Question: The picture describes a maze problem, where green is the starting position and red is the end point. Find the length of the shortest path.
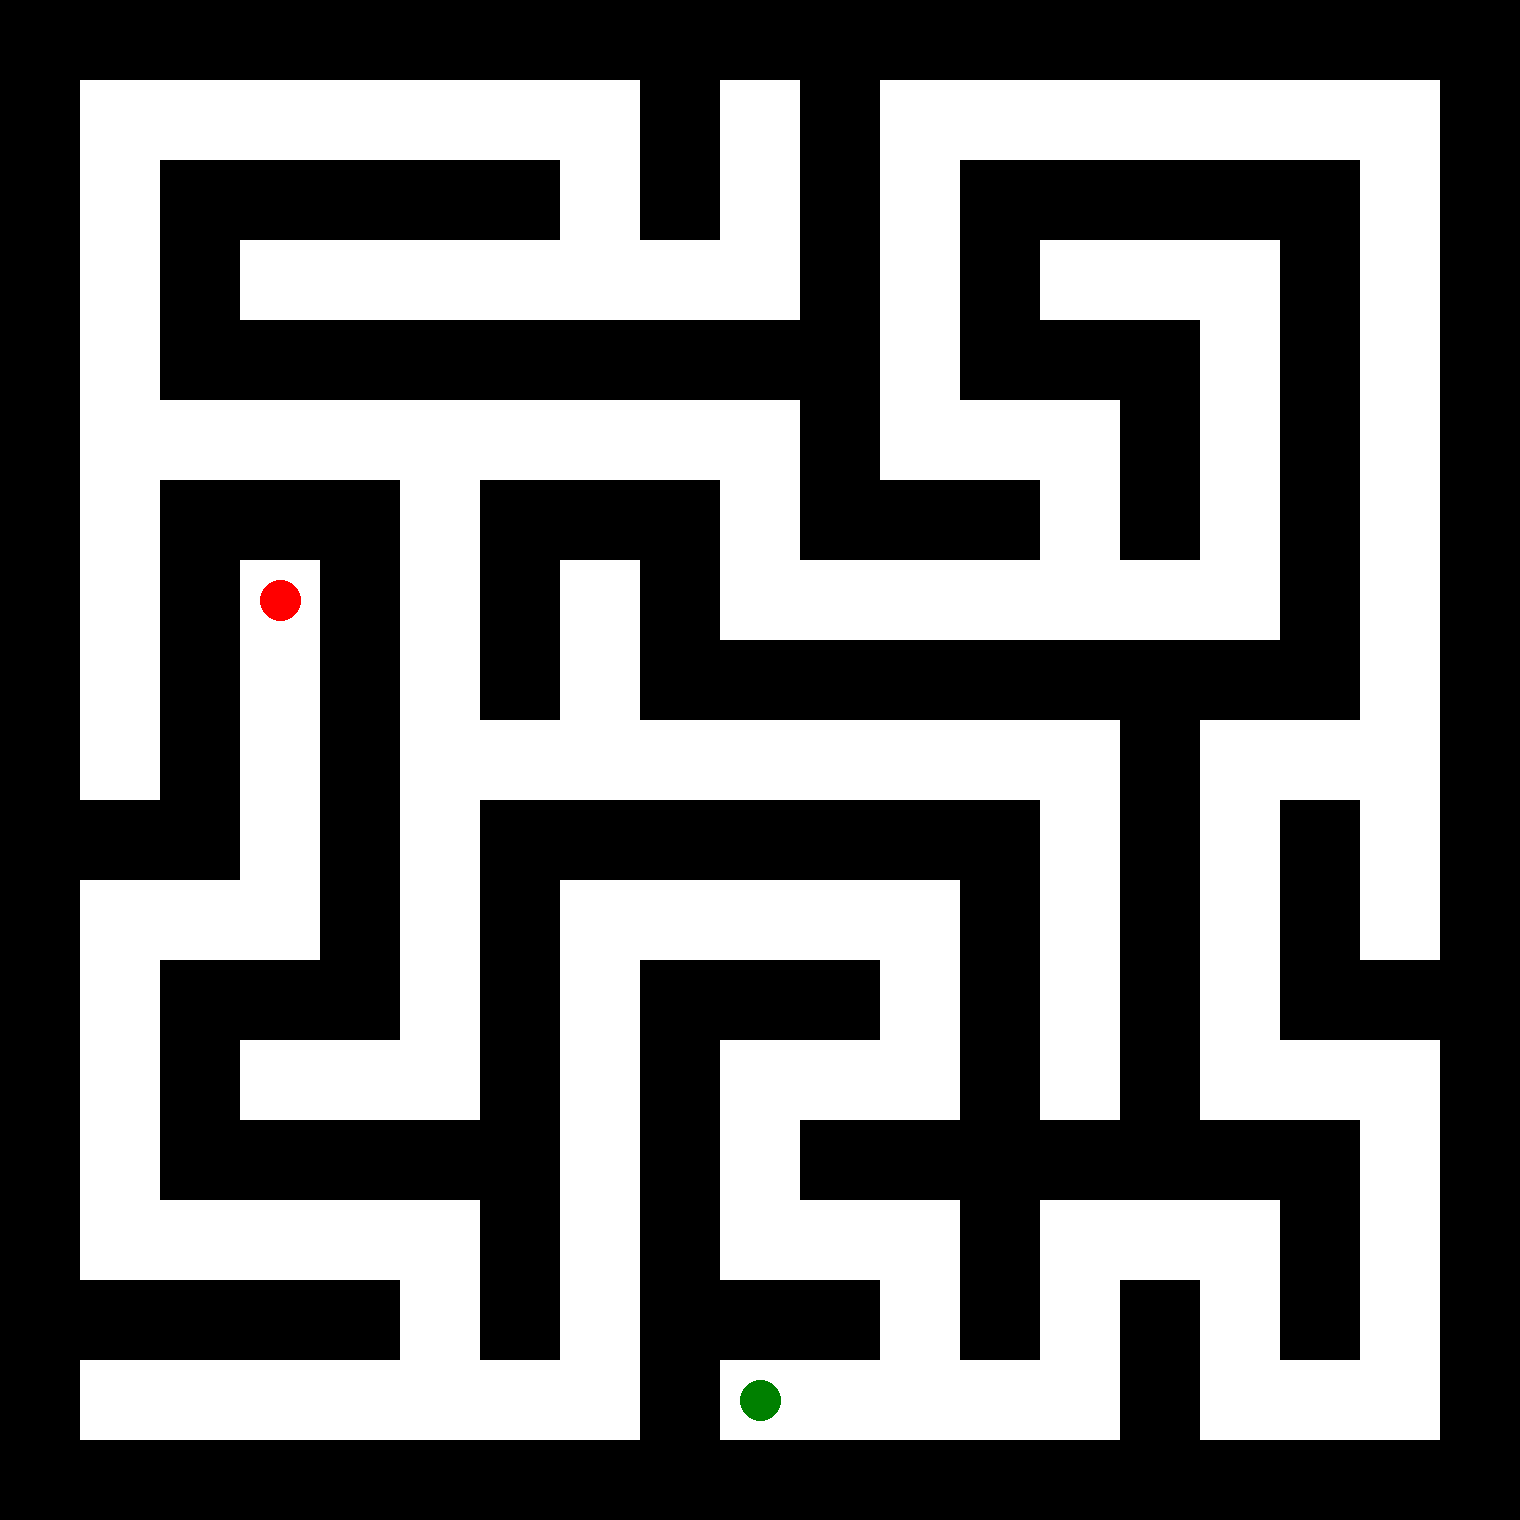
Answer: 40